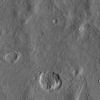
Atmospheric dust classification: not_dusty